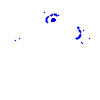
Particle: electron